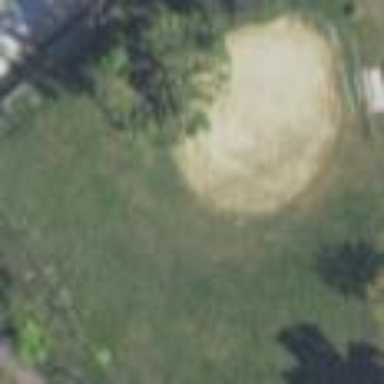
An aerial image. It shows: Baseball pitch for leisure land.